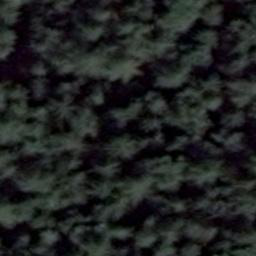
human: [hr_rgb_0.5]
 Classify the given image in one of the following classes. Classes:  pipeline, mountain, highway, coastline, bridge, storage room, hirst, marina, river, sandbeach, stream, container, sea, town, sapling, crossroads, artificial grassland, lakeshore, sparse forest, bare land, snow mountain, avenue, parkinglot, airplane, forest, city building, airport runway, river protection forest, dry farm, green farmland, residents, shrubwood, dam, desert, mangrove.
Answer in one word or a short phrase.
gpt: forest